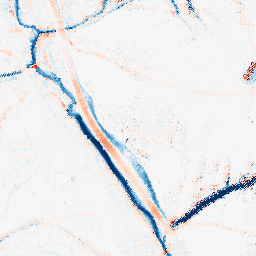
Category: morphological
Decomposition family: morphological_ellipse
Decomposition parameters: operation: average
width: 10
height: 10
Upsampling method: regularized
Upsampling parameters: scale: 4
lambda_reg: 0.1
Upsampling scale: 4